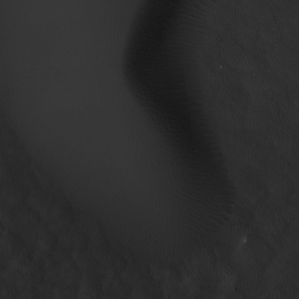
Label: non_frost